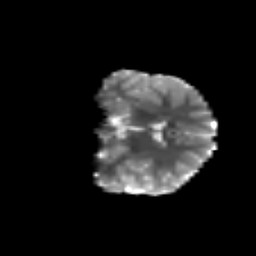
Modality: T2w
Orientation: coronal
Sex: female
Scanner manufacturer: siemens
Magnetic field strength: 3 T
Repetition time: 5 s
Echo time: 0.071 s